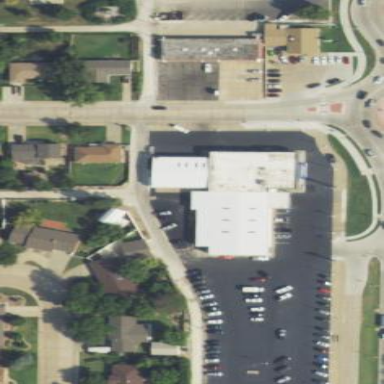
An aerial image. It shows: Retail building housing car shop.